Interaction volume radius: 5 \u00c5
Interaction volume height: 15 \u00c5
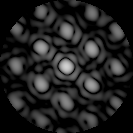
Disorder parameter: 0.3291